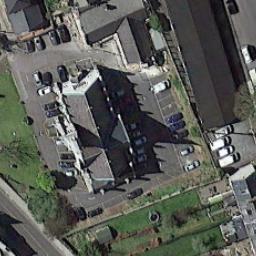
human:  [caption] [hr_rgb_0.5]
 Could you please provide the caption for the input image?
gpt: A church with a gray roof, Surrounded by trees and parked vehicles .

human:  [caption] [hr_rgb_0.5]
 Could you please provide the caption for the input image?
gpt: There is a church next to the grass with a parking lot beside .

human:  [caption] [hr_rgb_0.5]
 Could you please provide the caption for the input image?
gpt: The church and the rest of the church with a cross-shaped sloping roof Is surrounded by some parking lots .

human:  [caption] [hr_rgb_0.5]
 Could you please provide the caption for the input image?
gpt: This is a church with a circular square in the middle .

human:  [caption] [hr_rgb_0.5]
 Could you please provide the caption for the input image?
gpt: A church with a gray roof surrounded by parking lots .